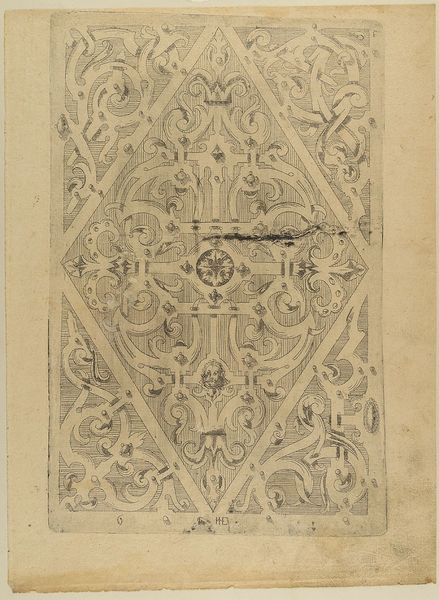
Titel: Füllung mit Schweifwerk, Blatt 6 aus der Folge: 'Schweyf Buoch. Coloniae : sumptibus ac formulis Iani Bussmacheri, anno salutis 1599'
Künstler: Hans Jakob Ebelmann
Standort: Hamburg
Institution: Museum für Kunst und Gewerbe Hamburg
Schlagwörter: kopf, mann, ornament, renaissance, papier, grafik, graphik, ornamente, fotografie, photographie, druckgraphik, druckgrafik, stich, seite, kunstgewerbe, kupferstich, kunsthandwerk, groteske, zeichung, wasserzeichen, digitalisat, reproduktionen, industriedesign, druckerzeugnisse, schweifwerk, ornamentstich, vorlageblätter, füllung, schweifwerkgroteske